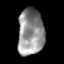
Tissue: skin
Cell type: Epithelial cells
Senescence score: 0.2648
Nuclear area (px): 1182
Mean DAPI intensity: 146.126